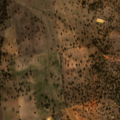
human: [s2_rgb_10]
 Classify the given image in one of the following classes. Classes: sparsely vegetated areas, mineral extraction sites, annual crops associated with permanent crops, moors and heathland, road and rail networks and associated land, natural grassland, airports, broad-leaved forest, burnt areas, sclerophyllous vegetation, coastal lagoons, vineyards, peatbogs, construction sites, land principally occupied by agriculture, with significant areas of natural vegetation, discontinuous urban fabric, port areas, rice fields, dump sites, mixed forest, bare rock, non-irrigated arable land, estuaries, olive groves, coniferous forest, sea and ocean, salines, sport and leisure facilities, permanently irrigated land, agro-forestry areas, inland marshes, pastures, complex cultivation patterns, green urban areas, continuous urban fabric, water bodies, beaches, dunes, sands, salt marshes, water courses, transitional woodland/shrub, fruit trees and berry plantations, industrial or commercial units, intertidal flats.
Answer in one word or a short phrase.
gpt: non-irrigated arable land, agro-forestry areas, broad-leaved forest